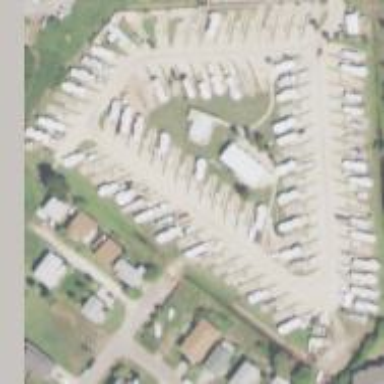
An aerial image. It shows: Caravan site with sanitary dump station for travelers.